Question: Recently i learned that i can display images in a web page without referencing an image URL as follows :
'''
<img class="disclosure" img src="data:image/png;base64,iVBORw0KGgoAAAANSUhEUgAAAAkAAAAJCAYAAADgkQYQAAAAAXNSR0IArs4c6QAAAAlwSFlzAAALEwAACxMBAJqcGAAAAAd0SU1FB9oIGRQbOY8MjgMAAABVSURBVBjTfc6xDcAwCETRM0rt5nbA+49j70DDAqSLsGXyJQqkVxxwNOeMiEA+waW1VuT/inrvG7wikht8UETy2ygVMjO4O8YYTf6AqrZyUwYlygAAXo+QLmeF4c4uAAAAAElFTkSuQmCC">
'''
I had another small bmp image that i wanted to display, so i opened it in vim and the img source looke like:

When i paste this code where it needs to be pasted i only get "BMbh"
-
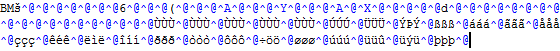
Answer: You need to encode it in Base64
<URL>
Also you have to change (png) in...
'''
<img src="data:image/png;base64,
'''
according to image filetype.
Here is a little PHP function, haven't tested it.
'''
function encode64($file){
$extension = explode(".", $file);
$extension = end($extension);
$binary = fread(fopen($file, "r"), filesize($file));
return '<img src="data:image/'.$extension.';base64,'.base64_encode($binary).'"/>';
}
echo encode64("test.bmp");
'''
2.
'''
function encode64($file){
$binary = fread(fopen($file, "r"), filesize($file));
return(base64_encode($binary));
}
echo '<img src="data:image/bmp;base64,'.encode64("test.bmp").'"/>';
'''
Tested my second function... works great... <URL>